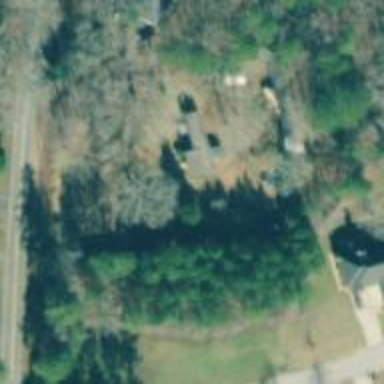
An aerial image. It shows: Driveway.